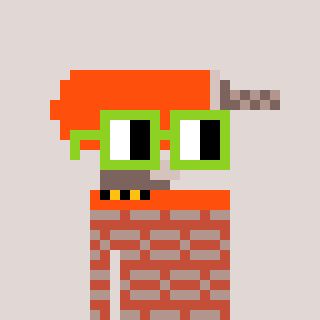
a pixel art character with square light green glasses, a drill-shaped head and a rust-colored body on a warm background